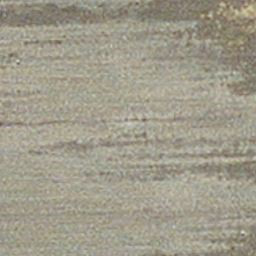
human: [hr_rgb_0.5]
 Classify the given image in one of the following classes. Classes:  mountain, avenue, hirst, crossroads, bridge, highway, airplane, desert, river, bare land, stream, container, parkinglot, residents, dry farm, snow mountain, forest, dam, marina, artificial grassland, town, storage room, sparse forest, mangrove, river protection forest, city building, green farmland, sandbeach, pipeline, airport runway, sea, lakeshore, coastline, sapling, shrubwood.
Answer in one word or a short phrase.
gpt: dry farm